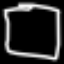
Label: square